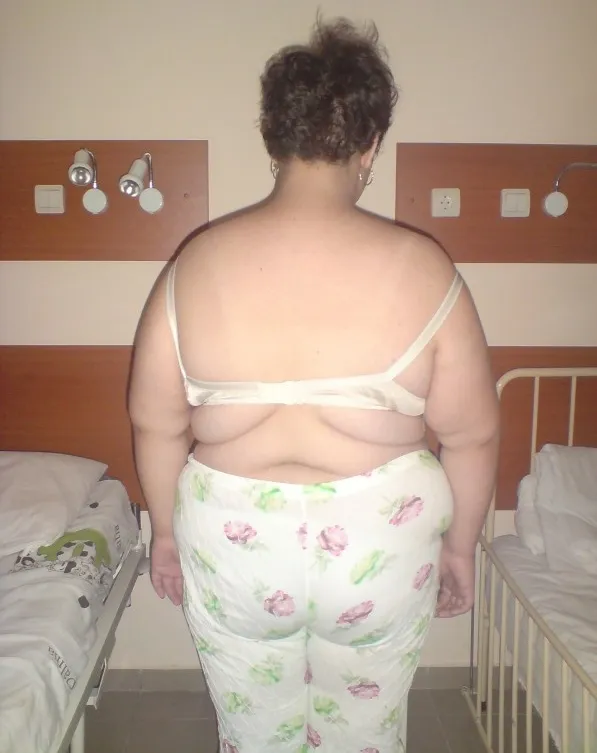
Patient 3.
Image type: medical_photograph (skin_photograph)